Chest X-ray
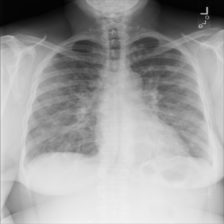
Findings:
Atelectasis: negative
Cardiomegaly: negative
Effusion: negative
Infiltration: positive
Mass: negative
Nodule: positive
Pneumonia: negative
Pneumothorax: negative
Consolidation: negative
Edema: negative
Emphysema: negative
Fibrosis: negative
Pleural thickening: negative
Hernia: negative